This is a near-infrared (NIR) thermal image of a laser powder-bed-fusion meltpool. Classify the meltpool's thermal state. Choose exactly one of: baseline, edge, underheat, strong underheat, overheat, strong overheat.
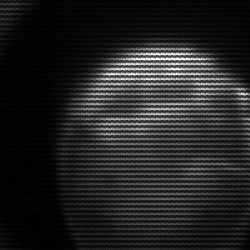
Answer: edge